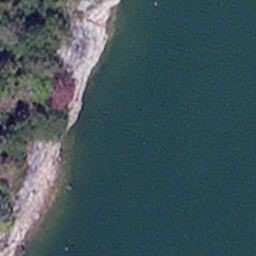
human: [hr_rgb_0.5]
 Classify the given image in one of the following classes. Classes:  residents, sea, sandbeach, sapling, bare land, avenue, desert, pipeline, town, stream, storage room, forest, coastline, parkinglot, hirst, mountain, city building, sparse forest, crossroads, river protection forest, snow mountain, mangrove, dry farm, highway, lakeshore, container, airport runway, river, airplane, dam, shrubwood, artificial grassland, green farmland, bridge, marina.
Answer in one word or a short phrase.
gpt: lakeshore